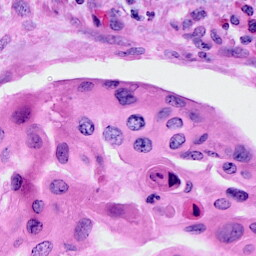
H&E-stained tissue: Cervix